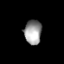
Tissue: lung
Cell type: T cells
Senescence score: 0.1804
Nuclear area (px): 413
Mean DAPI intensity: 153.518